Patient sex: M
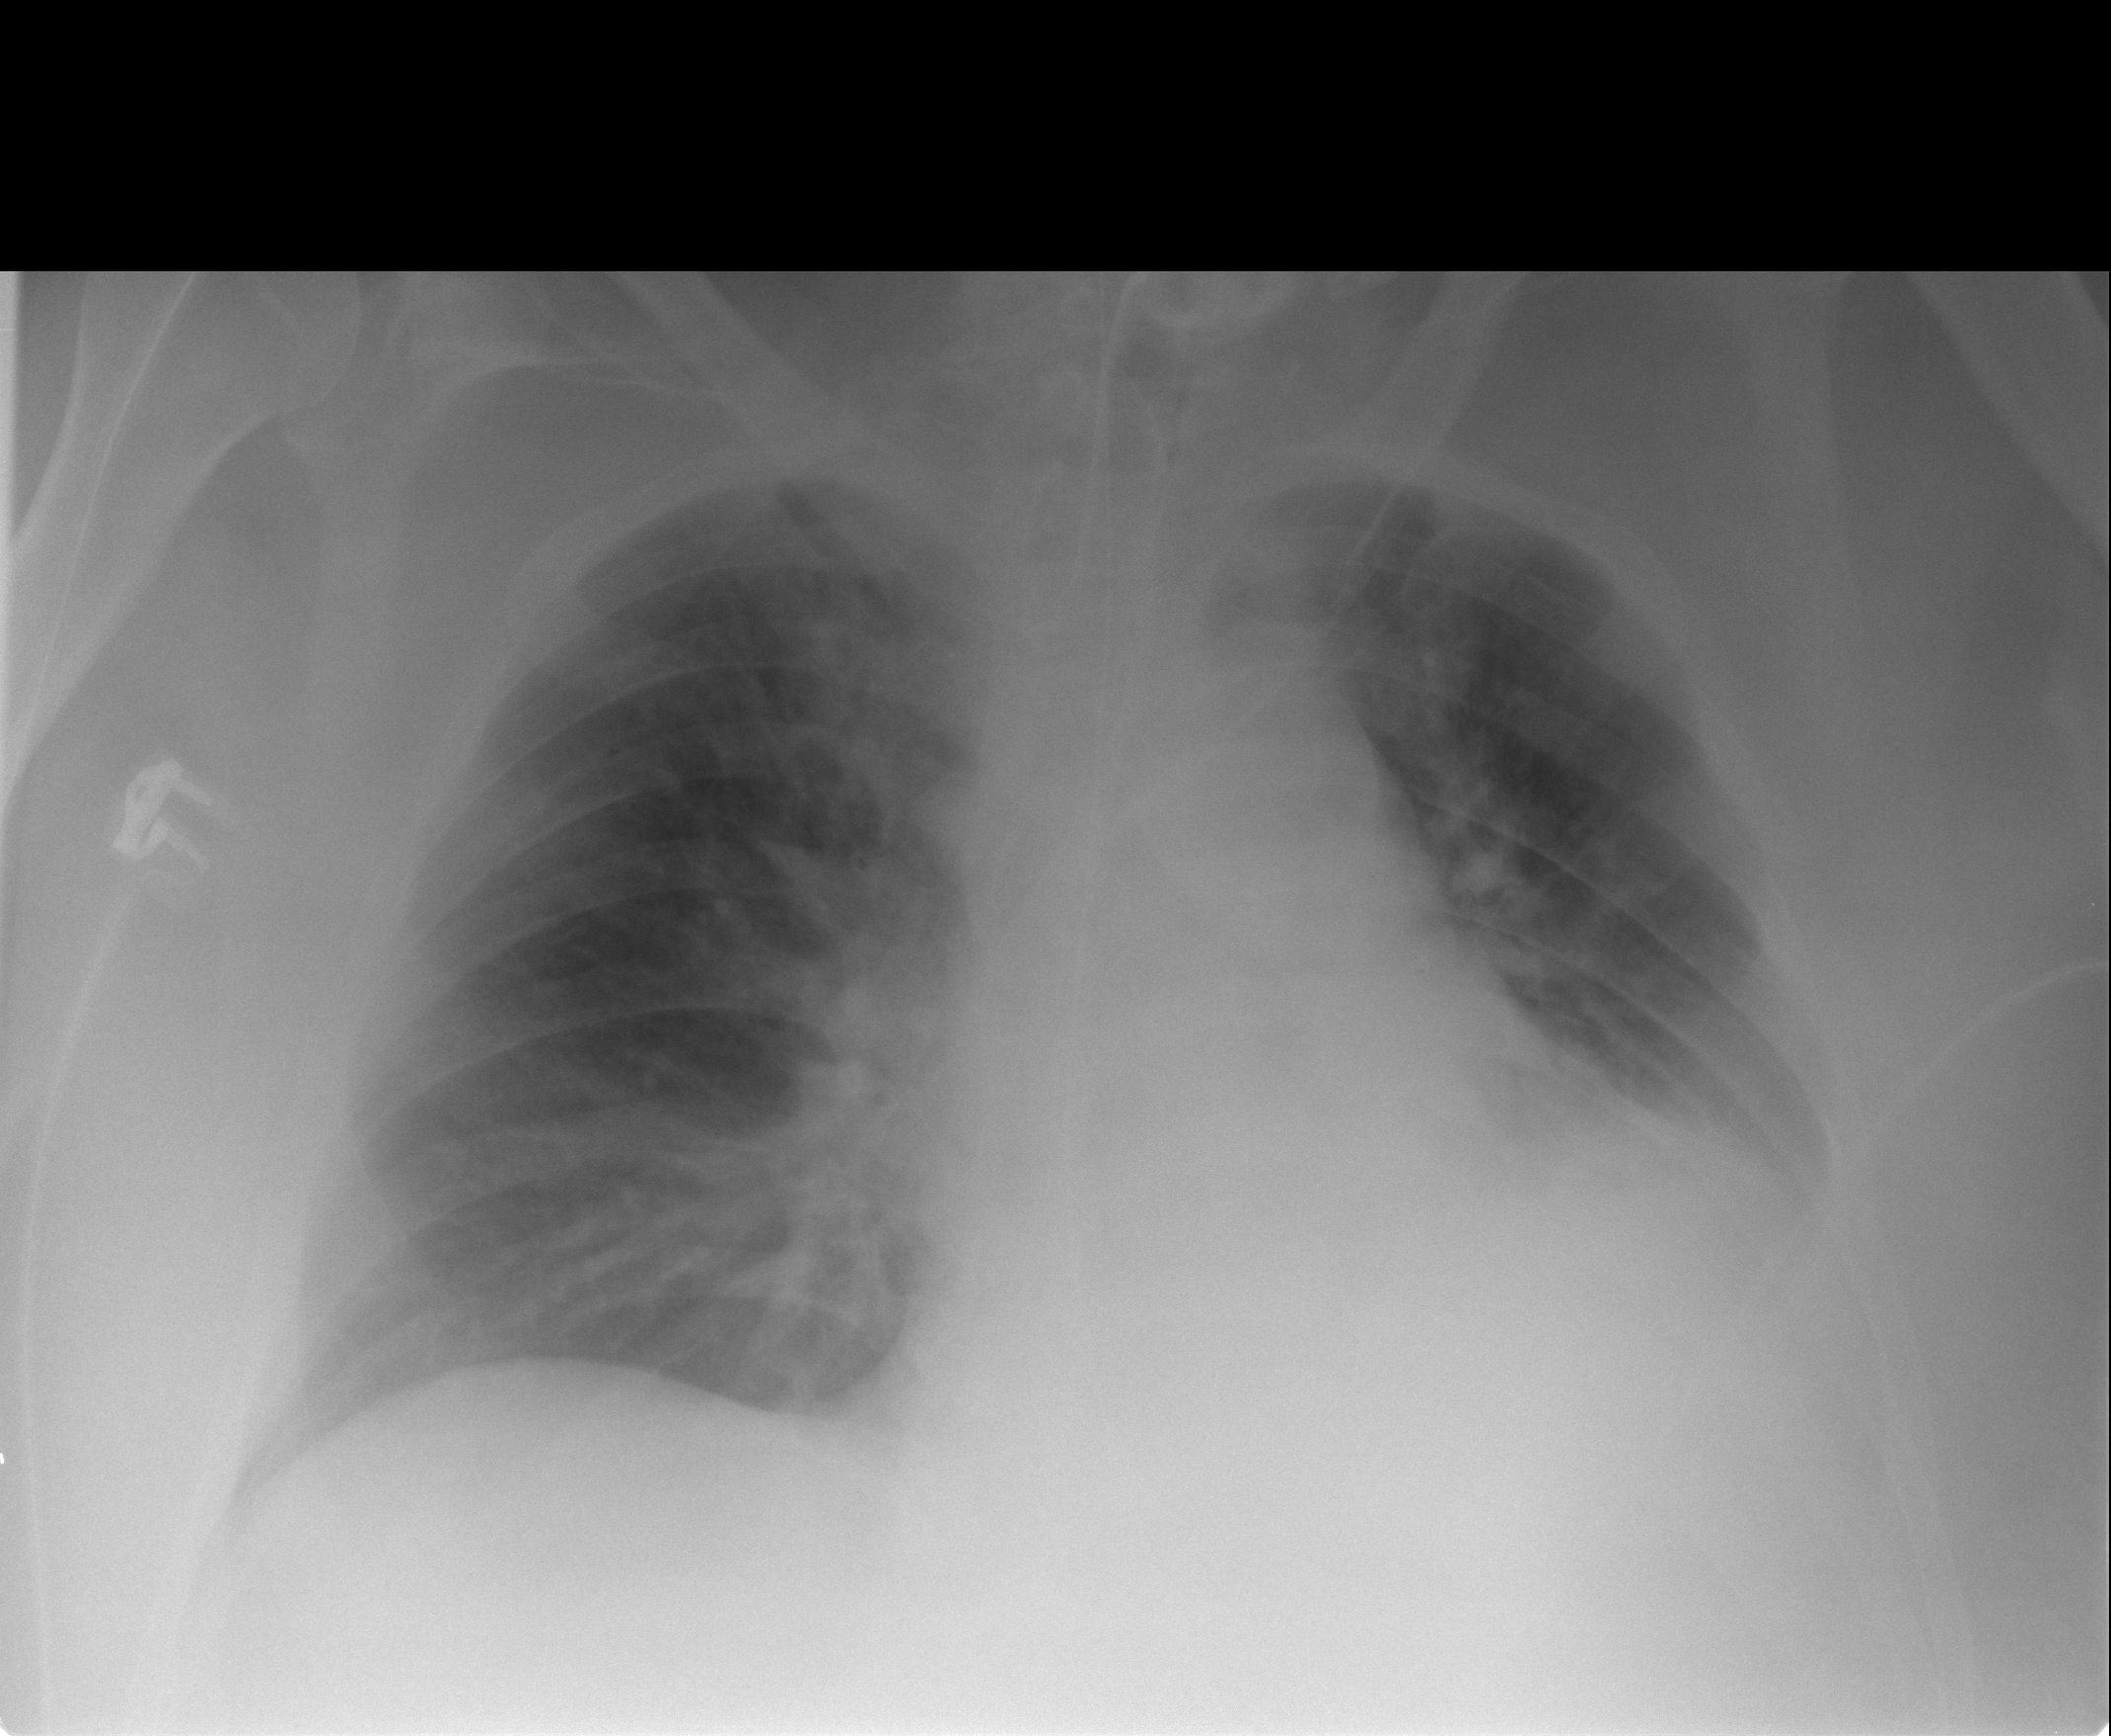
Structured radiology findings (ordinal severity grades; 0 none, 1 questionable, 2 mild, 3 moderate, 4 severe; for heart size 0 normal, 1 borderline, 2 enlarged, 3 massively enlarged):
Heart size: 3
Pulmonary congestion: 2
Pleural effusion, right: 0
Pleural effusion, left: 2
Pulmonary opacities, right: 0
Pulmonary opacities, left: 0
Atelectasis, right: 0
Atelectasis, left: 2